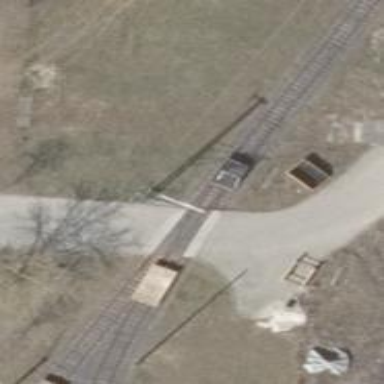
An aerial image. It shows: Railway switch.